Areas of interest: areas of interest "Shopping Mall"
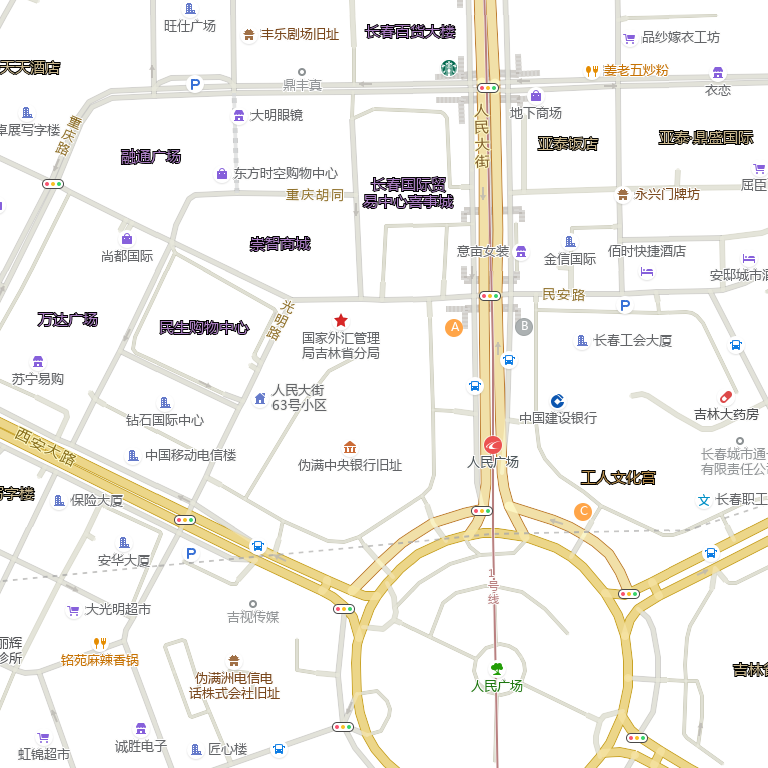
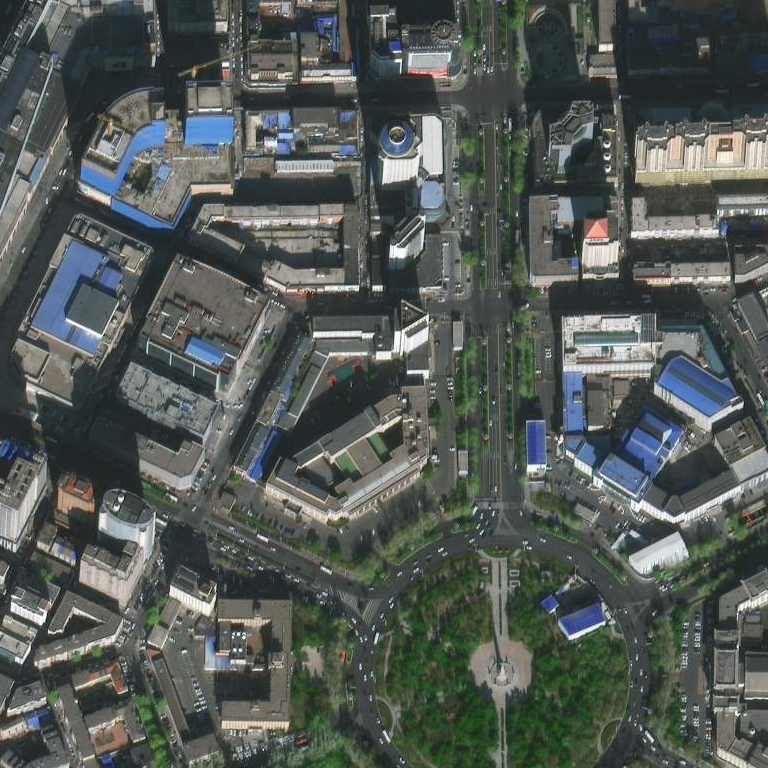